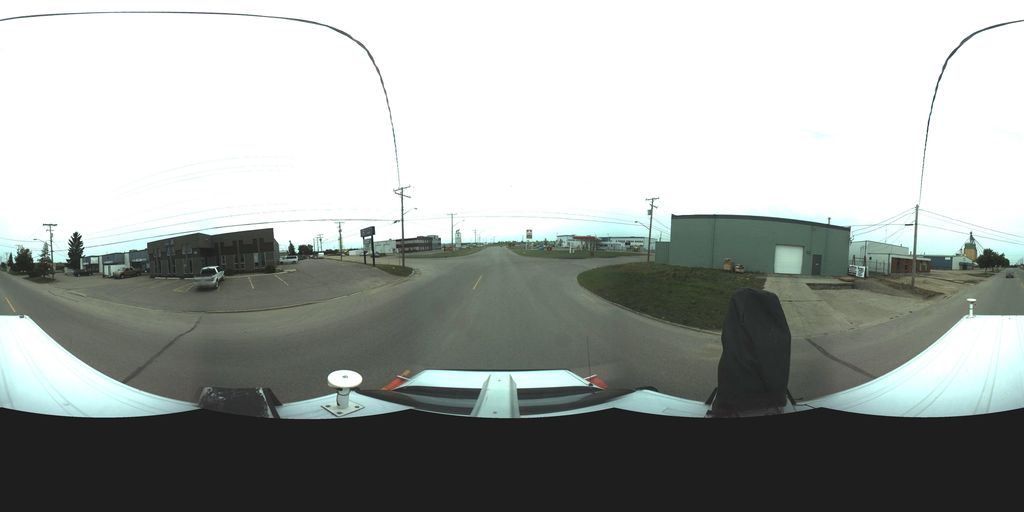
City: saskatoon